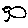
Label: bird